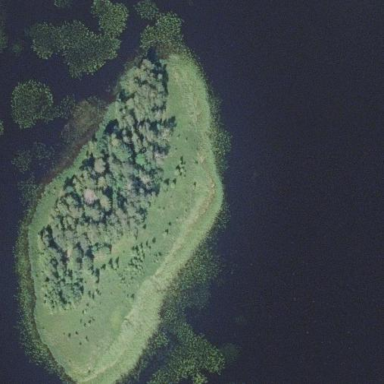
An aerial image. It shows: Islet.